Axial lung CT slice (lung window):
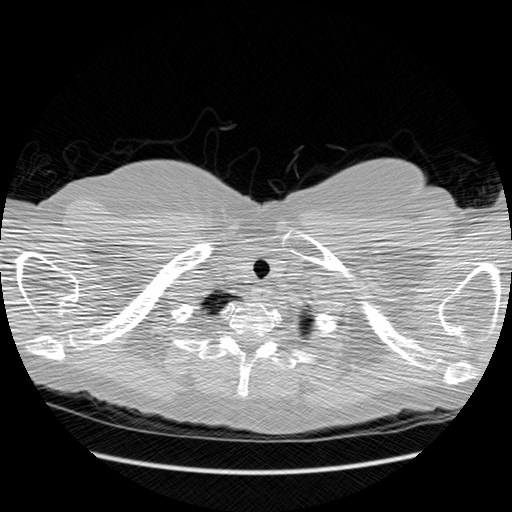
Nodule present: no